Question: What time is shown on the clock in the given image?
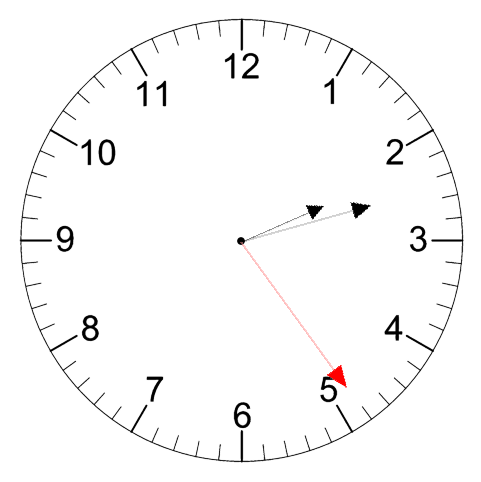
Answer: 02:12:24